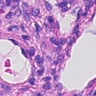
Metastatic tissue present: no